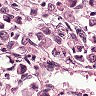
Metastatic tissue present: yes